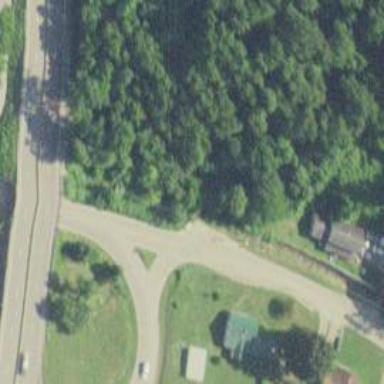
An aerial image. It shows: Road with stop sign.